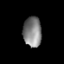
Tissue: lung
Cell type: T cells
Senescence score: 0.2297
Nuclear area (px): 543
Mean DAPI intensity: 129.157